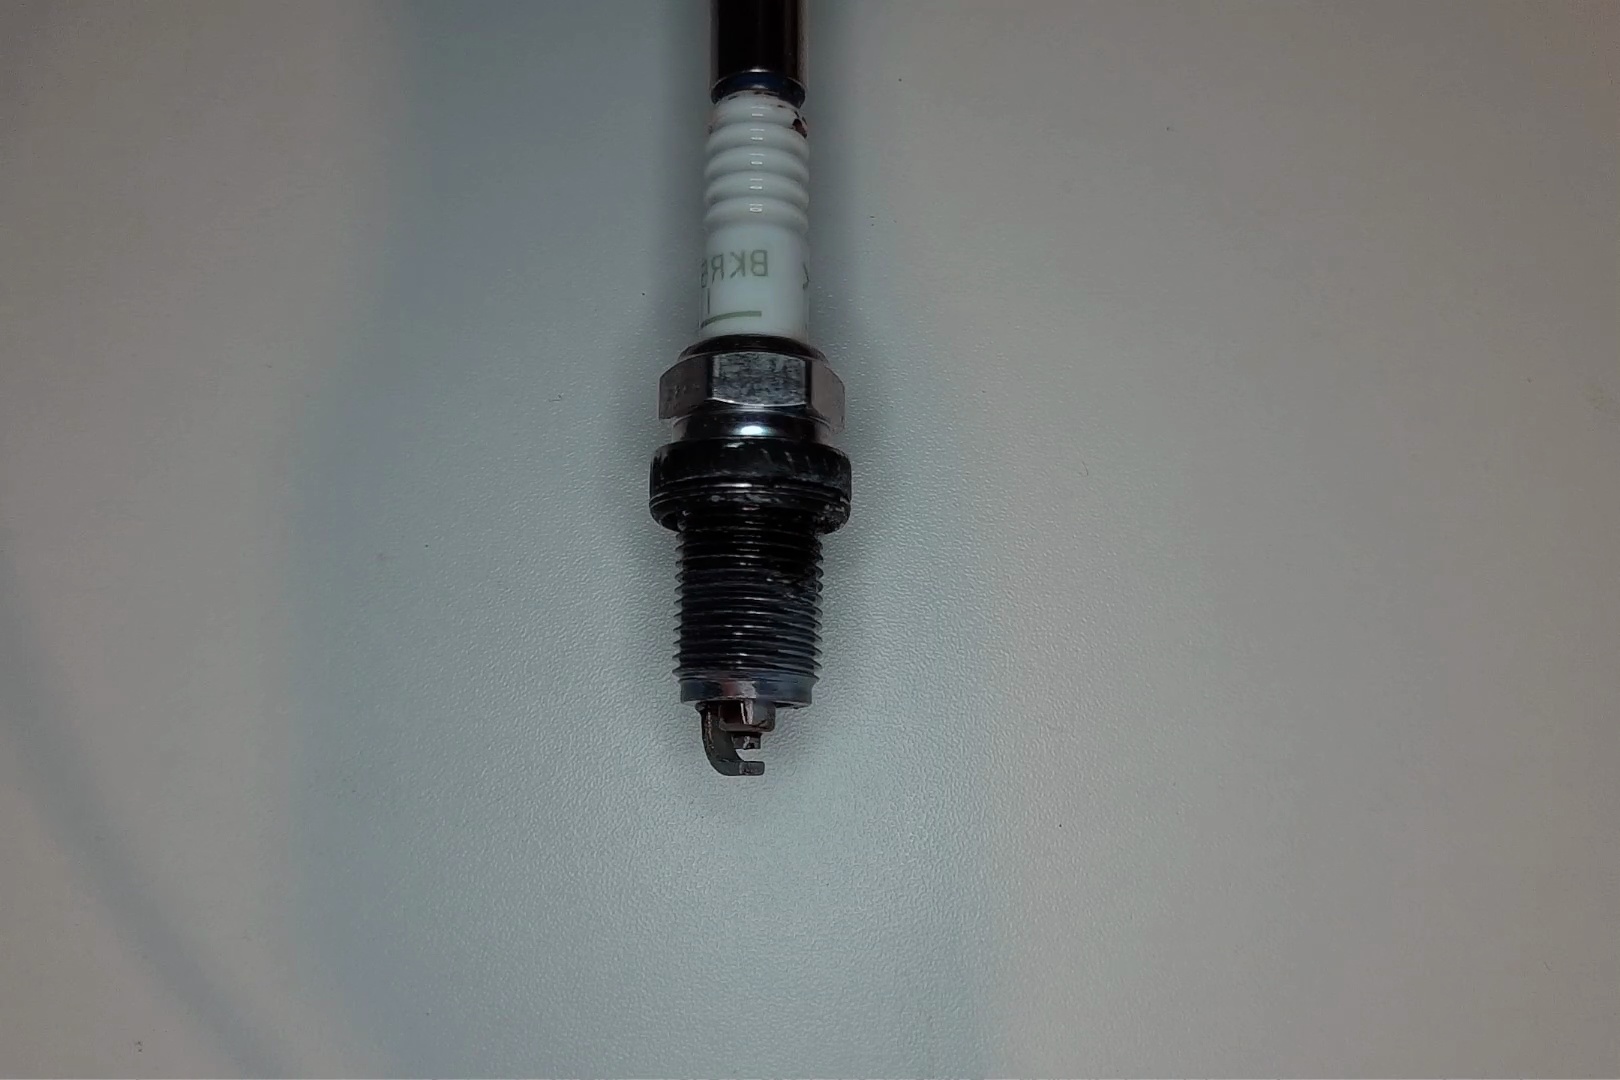
Label: anomaly